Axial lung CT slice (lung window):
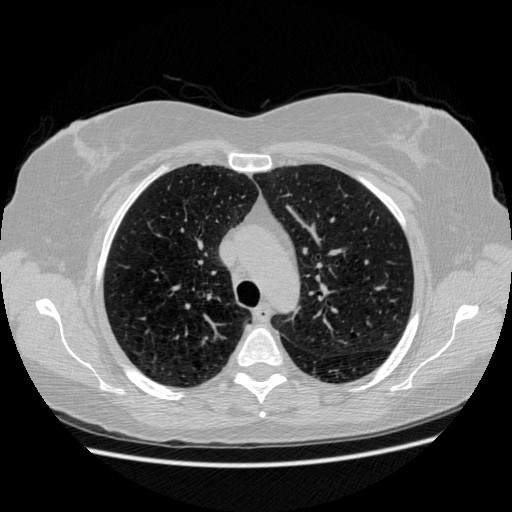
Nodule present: no